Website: home-depot
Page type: review-order
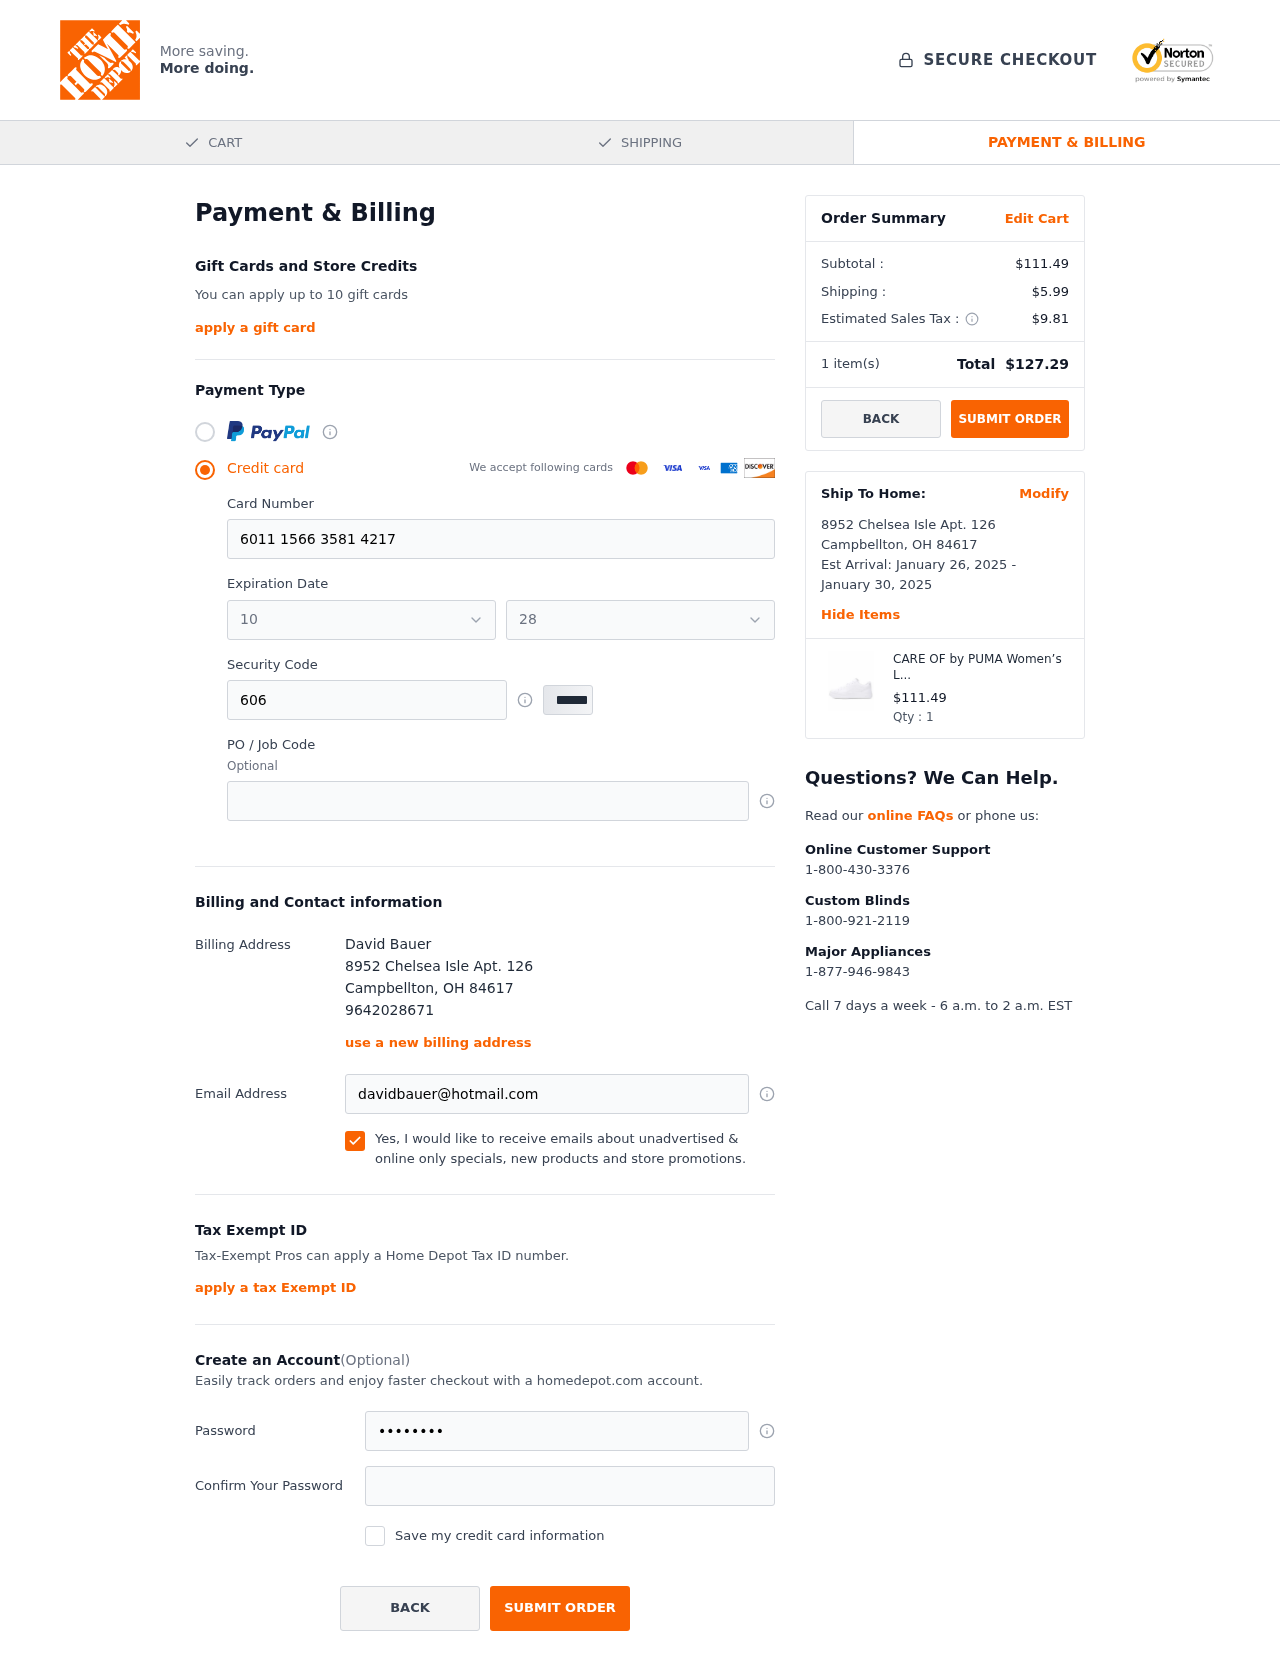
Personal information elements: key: PII_CARD_EXPIRY_MONTH
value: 10
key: PII_CARD_EXPIRY_YEAR
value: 28
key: PII_CITY
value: Campbellton
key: PII_FULLNAME
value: David Bauer
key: PII_PHONE
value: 9642028671
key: PII_POSTCODE
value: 84617
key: PII_STATE_ABBR
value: OH
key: PII_STREET
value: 8952 Chelsea Isle Apt. 126
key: PII_CARD_NUMBER
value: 6011 1566 3581 4217
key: PII_CARD_CVV
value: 606
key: PII_EMAIL
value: davidbauer@hotmail.com
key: PII_POSTCODE_FULL
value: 84617
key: PII_POSTCODE_NUMERIC
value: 84617
Product elements: key: PRODUCT1_NAME
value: CARE OF by PUMA Women’s Leather Platform Low-Top Sneakers
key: PRODUCT1_PRICE
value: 111.49
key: PRODUCT1_QUANTITY
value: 1
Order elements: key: ORDER_SUBTOTAL
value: $111.49
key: ORDER_SHIPPING_COST
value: $5.99
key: ORDER_TAX
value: $9.81
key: ORDER_NUM_ITEMS
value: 1
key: ORDER_TOTAL
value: $127.29
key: ORDER_SHIPPING_DATE
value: January 26, 2025
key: ORDER_DELIVERY_DATE
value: January 30, 2025